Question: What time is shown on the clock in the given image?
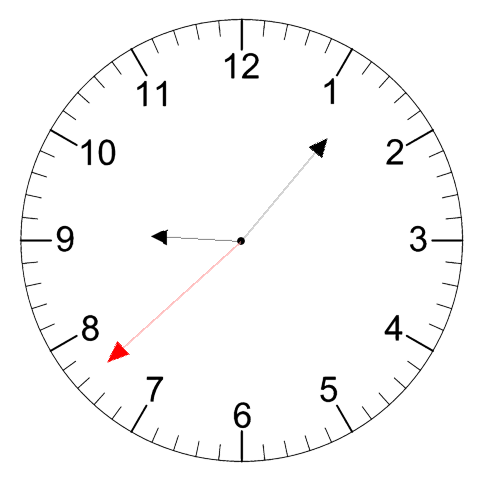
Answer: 09:06:38